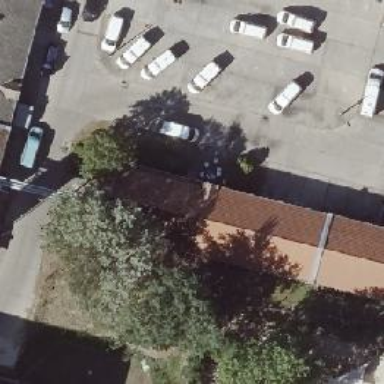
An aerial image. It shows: Commercial building.